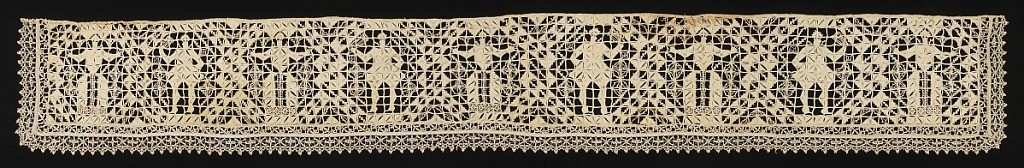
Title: Border
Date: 1550–1600
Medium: linen Technique: withdrawn element work with needle lace, edging is bobbin lace of continuous braid like
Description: A row of intertwining hexagons enclosing alternating male and female figures. Geometric edging on three sides.